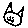
Label: cat